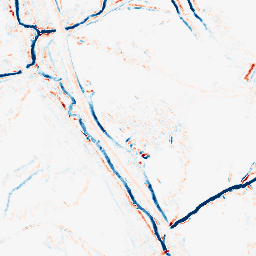
Category: morphological
Decomposition family: morphological_diamond
Decomposition parameters: operation: average
radius: 3
Upsampling method: edge_directed
Upsampling parameters: scale: 4
Upsampling scale: 4